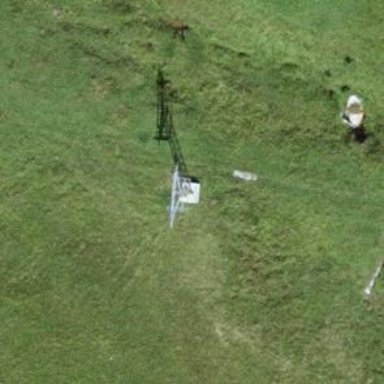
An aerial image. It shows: Pylon used for aerialway.